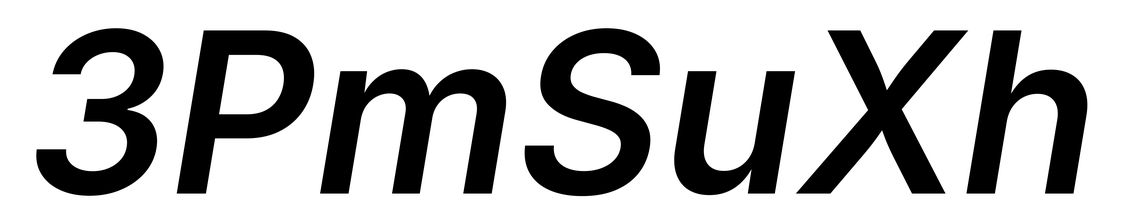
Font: Inter-Italic_SemiBold_Italic